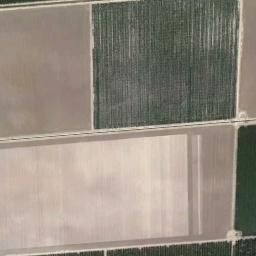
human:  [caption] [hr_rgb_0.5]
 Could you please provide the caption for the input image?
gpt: There are several dirt roads between the rectangular farmlands .

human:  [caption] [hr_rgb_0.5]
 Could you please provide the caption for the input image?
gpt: Several rectangular farmlands of different colors are arranged in neat rows .

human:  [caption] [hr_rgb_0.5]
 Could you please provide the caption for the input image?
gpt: Several neatly arranged green, Khaki and tan mixed rectangular farmlands of different sizes .

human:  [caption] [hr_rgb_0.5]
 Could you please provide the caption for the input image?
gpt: There are some green and bare rectangular farmland .

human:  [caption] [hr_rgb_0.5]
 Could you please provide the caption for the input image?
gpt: There are several yellow rectangular farmlands and a green one .